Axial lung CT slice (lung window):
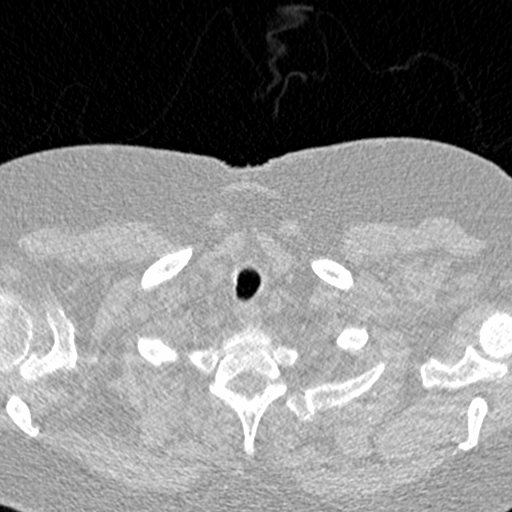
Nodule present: no